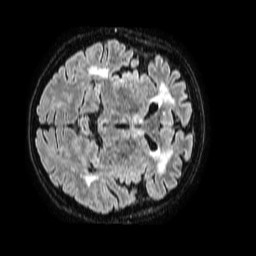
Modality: FLAIR
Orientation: axial
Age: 65
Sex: female
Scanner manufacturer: philips
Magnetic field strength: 1.5 T
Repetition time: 4.8 s
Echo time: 0.3 s